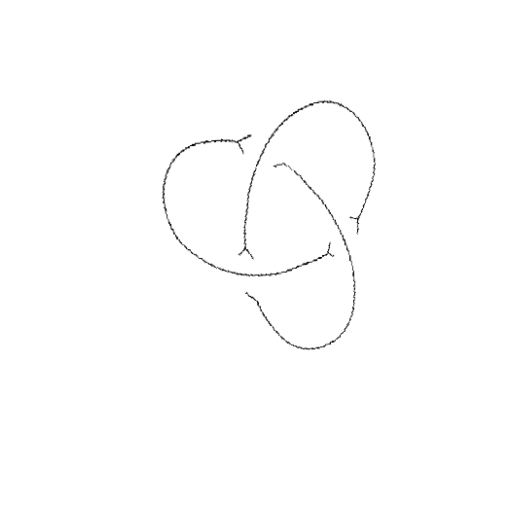
Crossing number: 3